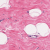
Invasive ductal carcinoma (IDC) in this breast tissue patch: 0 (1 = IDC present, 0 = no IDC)